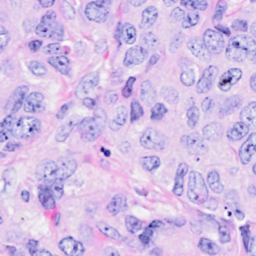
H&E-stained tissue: Breast